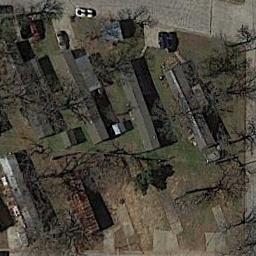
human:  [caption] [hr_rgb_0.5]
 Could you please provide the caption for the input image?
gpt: The mobile home park has some neatly arranged mobile homes and bare trees .

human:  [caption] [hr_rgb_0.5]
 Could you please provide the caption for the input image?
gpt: The mobile home park is on the grass next to the road .

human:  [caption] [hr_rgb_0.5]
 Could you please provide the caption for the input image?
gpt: The roof of most mobile homes is white .

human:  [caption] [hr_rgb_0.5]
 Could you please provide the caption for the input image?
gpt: There are many buildings of different shapes and sizes in the mobile home parks .

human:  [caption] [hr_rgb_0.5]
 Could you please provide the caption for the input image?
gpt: There are some buildings and withered trees in the mobile home park .